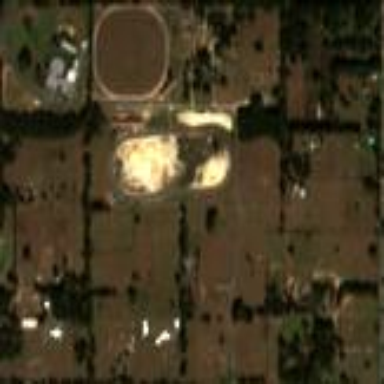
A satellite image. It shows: Leisure land designated for horse riding.